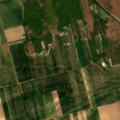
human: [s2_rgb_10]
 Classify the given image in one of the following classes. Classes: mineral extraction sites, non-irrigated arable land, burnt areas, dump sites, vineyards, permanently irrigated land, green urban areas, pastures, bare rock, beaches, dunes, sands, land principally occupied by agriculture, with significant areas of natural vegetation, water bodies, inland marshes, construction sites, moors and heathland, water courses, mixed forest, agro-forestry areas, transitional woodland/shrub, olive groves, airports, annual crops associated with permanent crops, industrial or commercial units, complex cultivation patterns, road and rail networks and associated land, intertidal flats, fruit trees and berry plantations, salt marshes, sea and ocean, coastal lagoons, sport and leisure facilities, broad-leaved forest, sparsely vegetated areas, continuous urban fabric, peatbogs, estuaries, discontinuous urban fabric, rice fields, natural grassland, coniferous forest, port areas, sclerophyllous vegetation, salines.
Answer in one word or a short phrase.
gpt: non-irrigated arable land, pastures